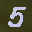
Label: 5